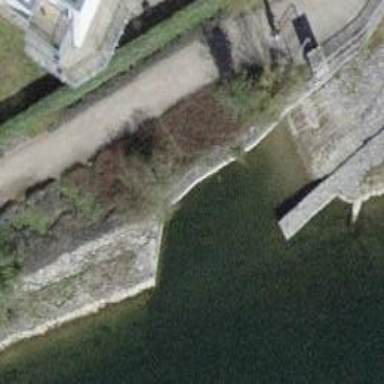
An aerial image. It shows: Slipway with cobblestone surface in leisure land area.